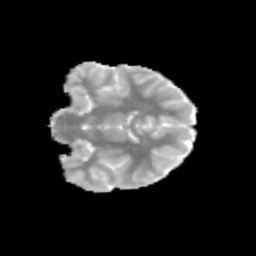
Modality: MD
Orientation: coronal
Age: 9
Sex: female
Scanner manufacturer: siemens
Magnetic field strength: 3 T
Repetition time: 3.8 s
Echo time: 0.07 s